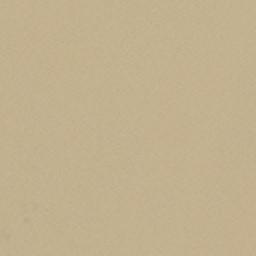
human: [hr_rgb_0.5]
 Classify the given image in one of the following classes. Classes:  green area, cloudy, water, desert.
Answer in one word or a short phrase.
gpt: desert